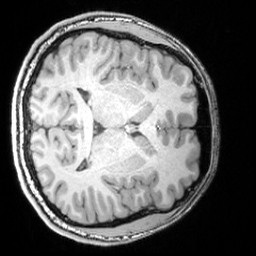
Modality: T1w
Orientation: axial
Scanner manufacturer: siemens
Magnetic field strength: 3 T
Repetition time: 1.81 s
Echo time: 0.00345 s